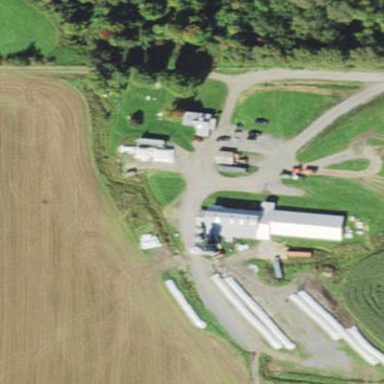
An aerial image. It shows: Farmyard area.